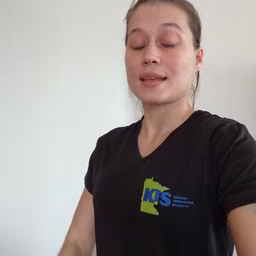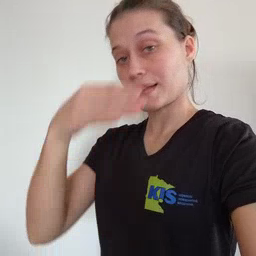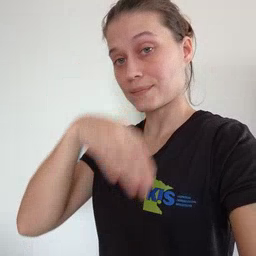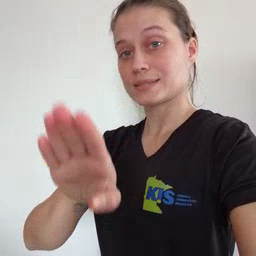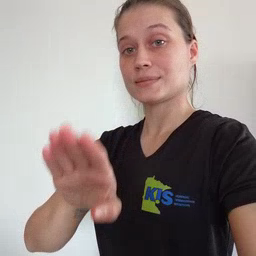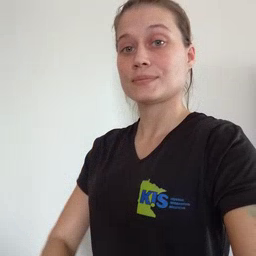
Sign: elephant